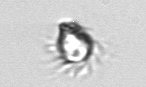
Label: Paratontonia_gracillima